Aerial crown-view tile of a tropical tree (Barro Colorado Island, Panama), acquired 20250616:
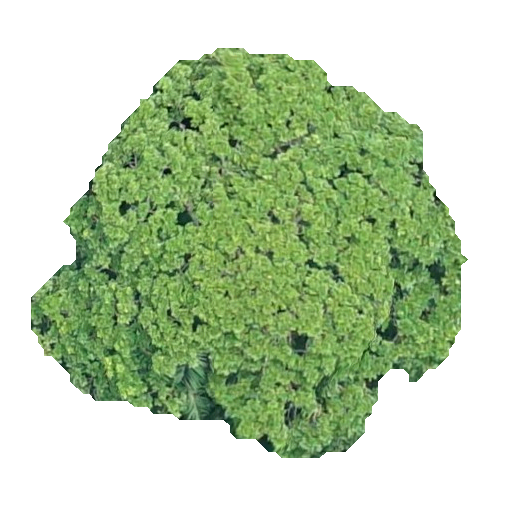
Species: Simarouba amara
GBIF accepted scientific name: Simarouba amara
Crown area: 178.785 m²